Field crop: tomato
Growth stage: 2
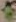
Species: solanum